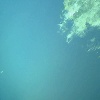
Label: water